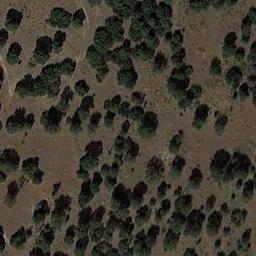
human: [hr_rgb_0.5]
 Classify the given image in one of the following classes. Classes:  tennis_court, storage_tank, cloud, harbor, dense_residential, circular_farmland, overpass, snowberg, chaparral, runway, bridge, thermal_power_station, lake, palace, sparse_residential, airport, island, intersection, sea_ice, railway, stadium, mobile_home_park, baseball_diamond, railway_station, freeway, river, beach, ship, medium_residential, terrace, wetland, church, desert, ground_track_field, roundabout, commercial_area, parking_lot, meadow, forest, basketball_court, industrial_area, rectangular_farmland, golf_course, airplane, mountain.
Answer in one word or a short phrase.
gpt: chaparral